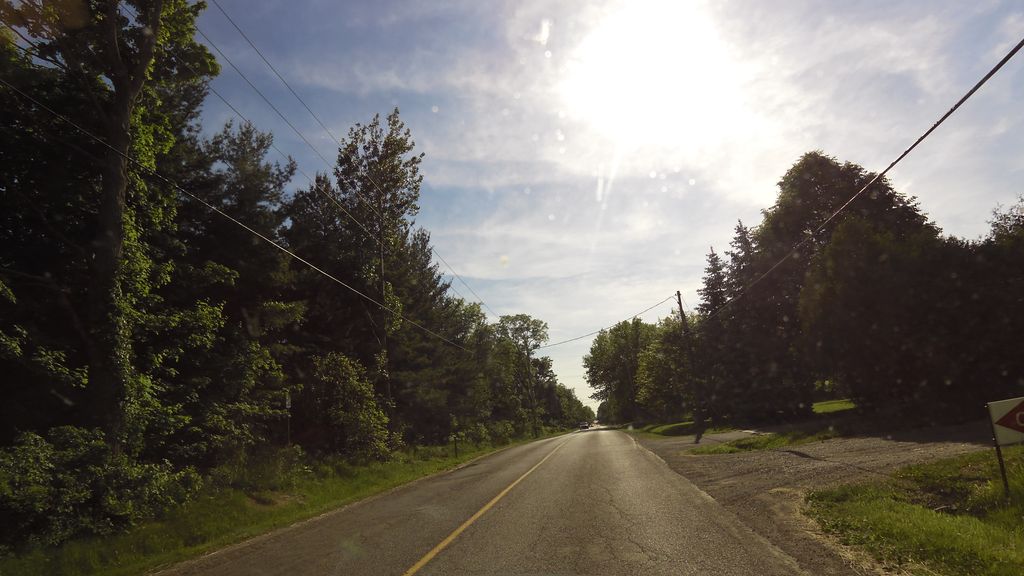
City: hamilton